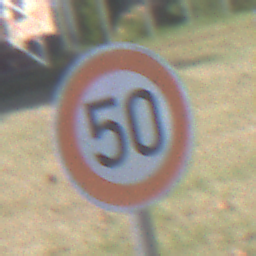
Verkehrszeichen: Geschwindigkeit50
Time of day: MorningAfternoon
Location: Outdoor (Suburban)
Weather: PartlyCloudy
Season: NotSpecified
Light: Natural